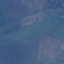
Label: Pasture